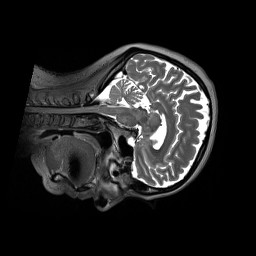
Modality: T2w
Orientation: sagittal
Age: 59
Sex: female
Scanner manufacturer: siemens
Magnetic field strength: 3 T
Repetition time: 3.2 s
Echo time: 0.412 s